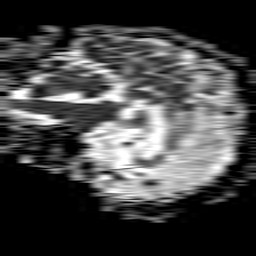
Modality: ADC
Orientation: sagittal
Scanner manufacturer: philips
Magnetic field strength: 1.5 T
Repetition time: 4.6 s
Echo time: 0.08517 s